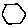
Label: hexagon